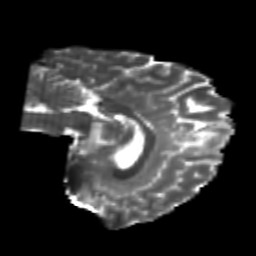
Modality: T2w
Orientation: sagittal
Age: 22
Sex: male
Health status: healthy
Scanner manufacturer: philips
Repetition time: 7.386 s
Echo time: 0.08599 s